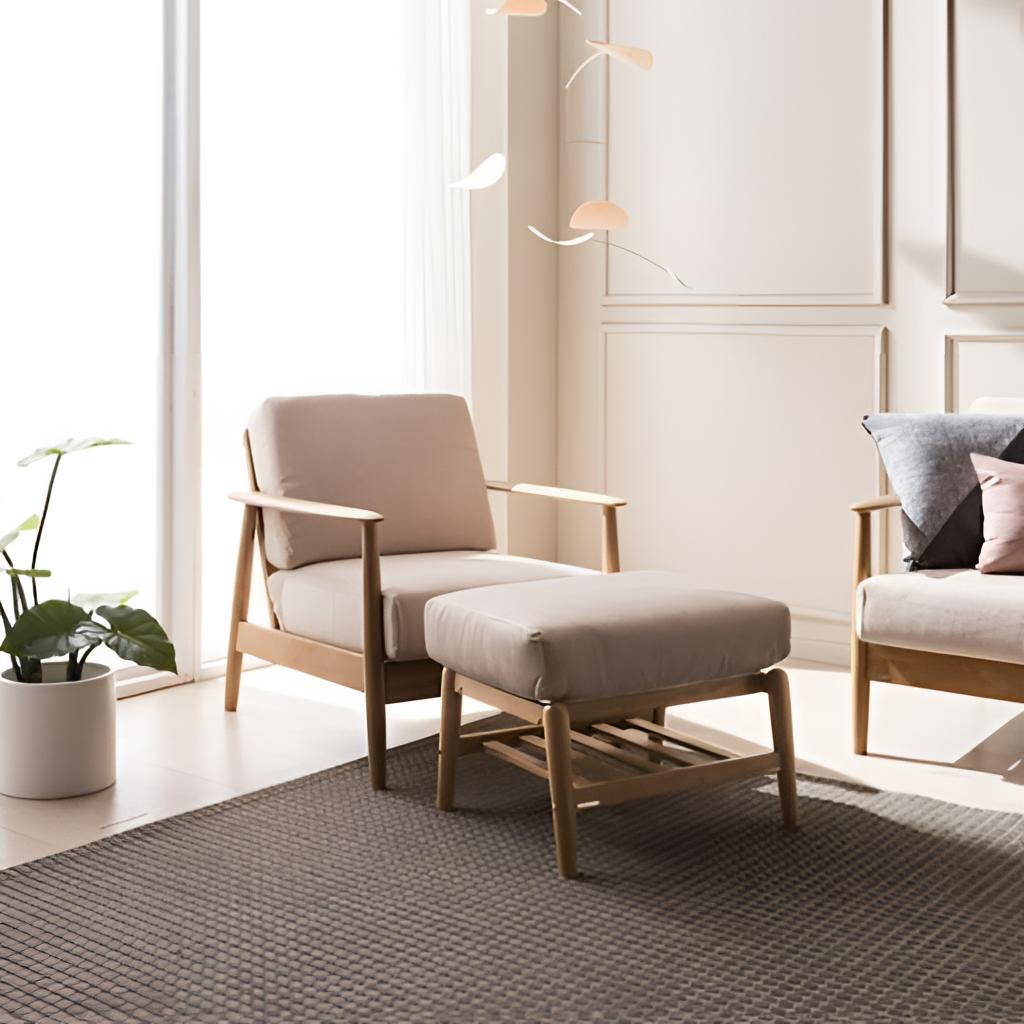
living room, fabric armchair, cream paint wallpaper, with solid pattern, minimalist, wood flooring, with plank pattern